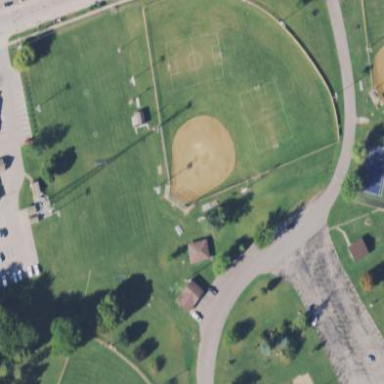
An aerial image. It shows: Baseball pitch for leisure land.